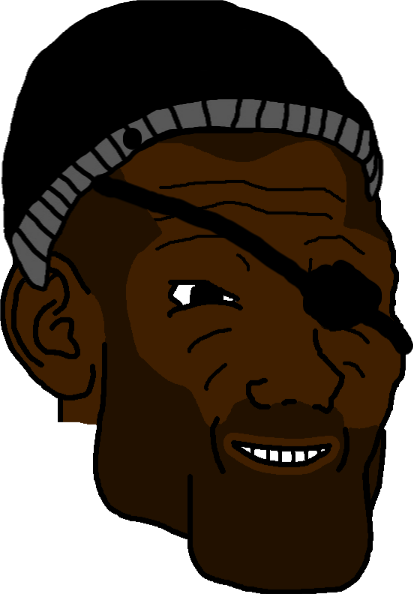
Label: 5_Grey_Chad